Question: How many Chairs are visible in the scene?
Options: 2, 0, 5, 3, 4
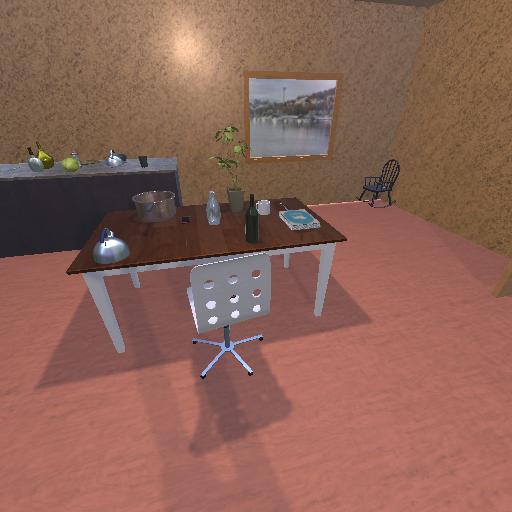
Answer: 2